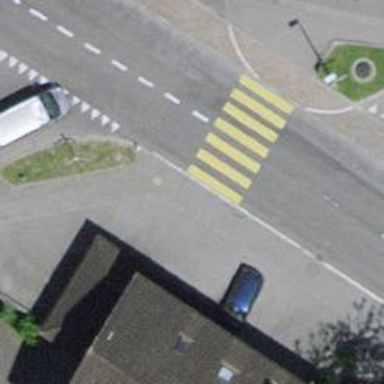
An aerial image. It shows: Uncontrolled zebra crossing on the road.